Field crop: maize
Growth stage: 1
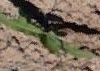
Species: maize